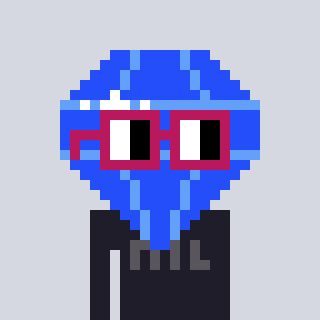
a pixel art character with square dark red glasses, a blue diamond-shaped head and a grayscale-colored body on a cool background